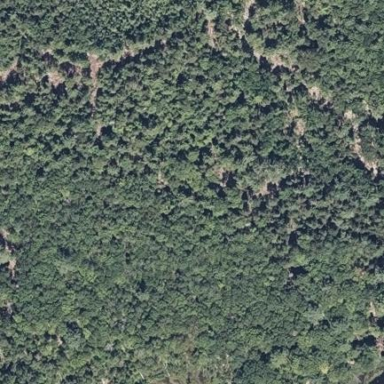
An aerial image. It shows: Mixed woodland with variety of leaf types and cycles.